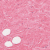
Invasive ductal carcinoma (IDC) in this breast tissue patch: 0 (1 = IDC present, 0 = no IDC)